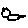
Label: cat